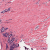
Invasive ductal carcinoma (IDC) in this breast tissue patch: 1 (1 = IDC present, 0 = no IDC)